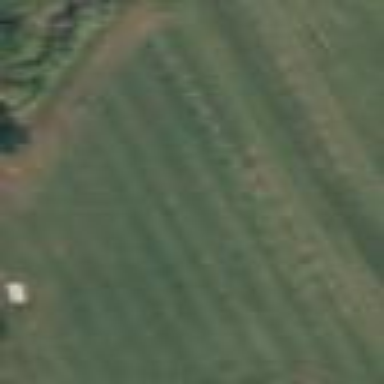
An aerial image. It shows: Golf tee area with grass surface.